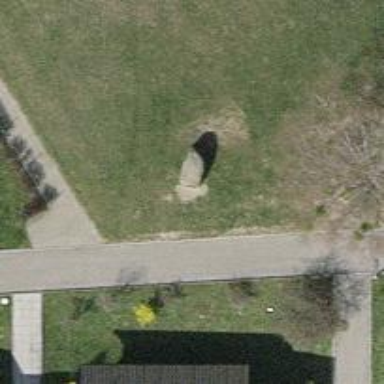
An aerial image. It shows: Stone memorial with historic significance.